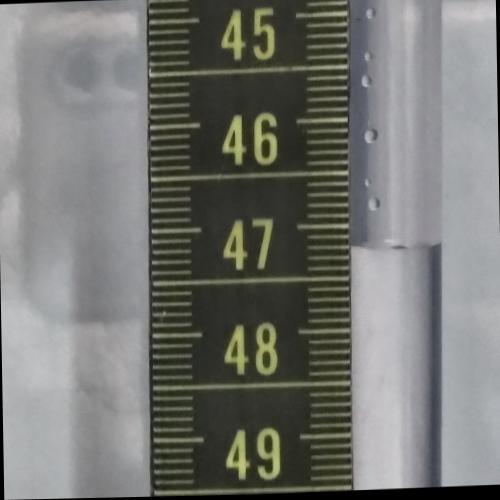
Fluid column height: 47.2 cm